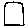
Label: square